高三 · 组合几何学
已知, 如图, 在梯形 $\mathrm{ABCD}$ 中, $\mathrm{AD} / / \mathrm{BC}, \mathrm{AD}=3, \mathrm{BC}=7$, 点 $\mathrm{M}, \mathrm{N}$ 分别是对角线 $\mathrm{BD}$, $\mathrm{AC}$ 的中点, 则 $\mathrm{MN}=(\quad)$

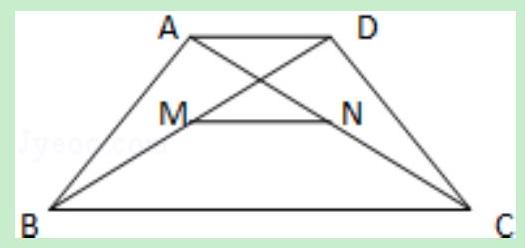
A. 2
B. 5
C. $\frac{7}{2}$
D. $\frac{3}{2}$
答案: A
解析: 解答：如图，连接 $\mathrm{AM}$ 并延长，交 $\mathrm{BC}$ 于点 $\mathrm{G}$.

$\because \mathrm{AD} / / \mathrm{BC}$,

$\therefore \angle \mathrm{ADM}=\angle \mathrm{GBM}, \angle \mathrm{MAD}=\angle \mathrm{MGB}$,

又 $\because \mathrm{M}$ 为 $\mathrm{BD}$ 中点,

$\therefore \triangle \mathrm{AMD} \cong \triangle \mathrm{GMB}$,

$\therefore \mathrm{BG}=\mathrm{AD}, \mathrm{AM}=\mathrm{MG}$.

在 $\triangle \mathrm{AGC}$ 中, $\mathrm{MN}$ 为中位线,

$\therefore \mathrm{MN}=\frac{1}{2} \mathrm{GC}=\frac{1}{2}(\mathrm{BC}-\mathrm{BG})=\frac{1}{2}(\mathrm{BC}-\mathrm{AD})=\frac{1}{2}(7-3)=2$.

故选: A.